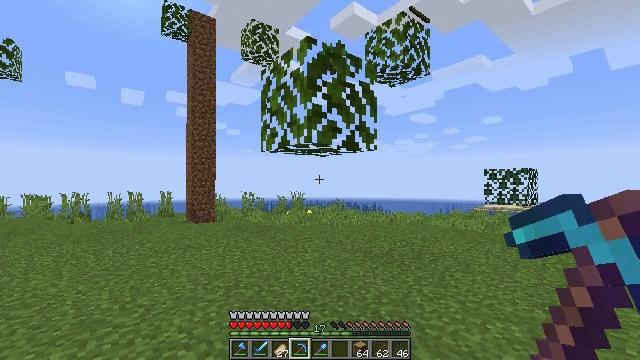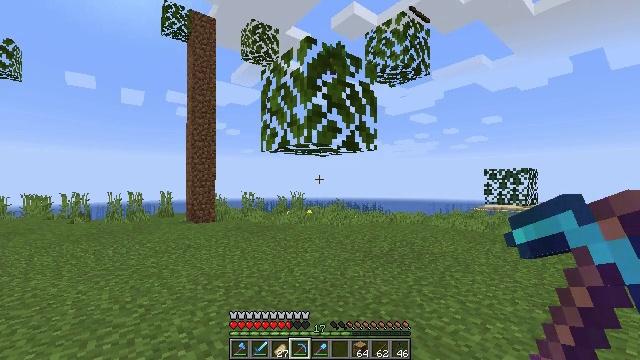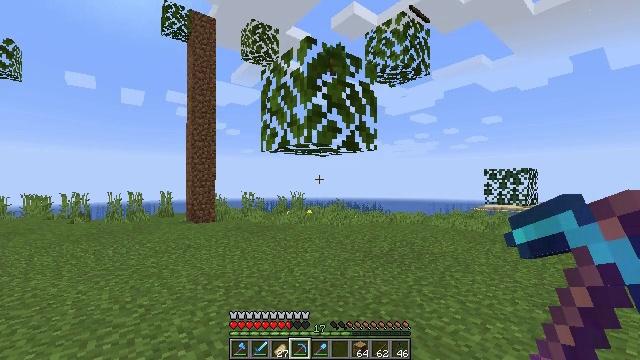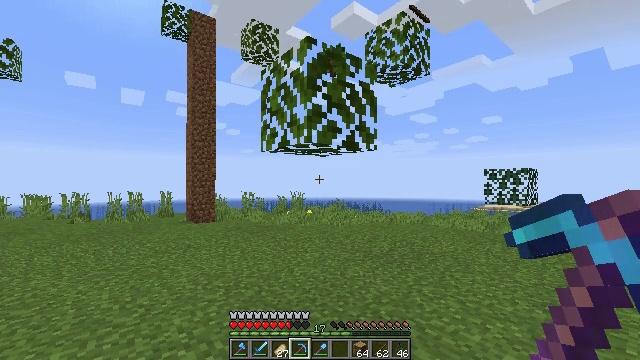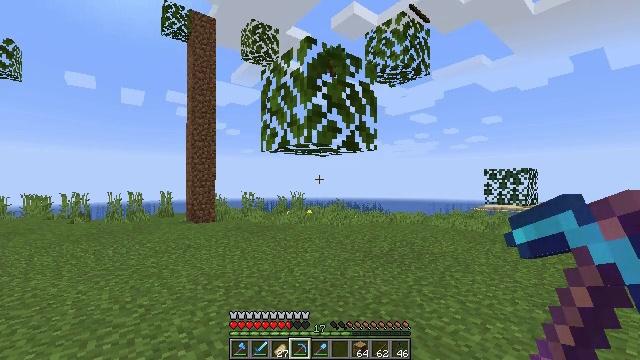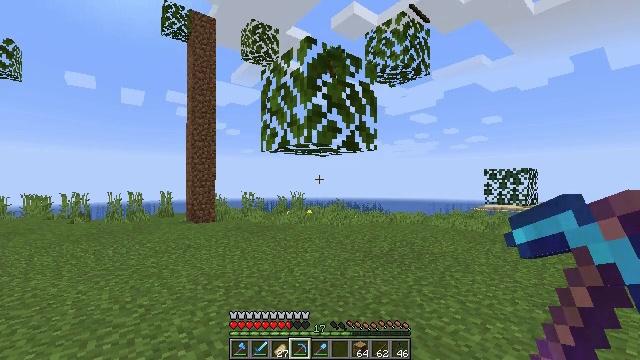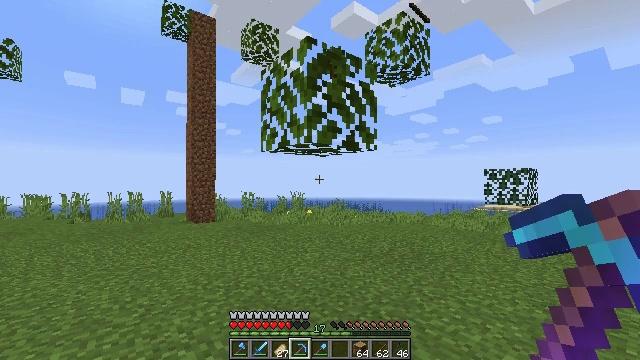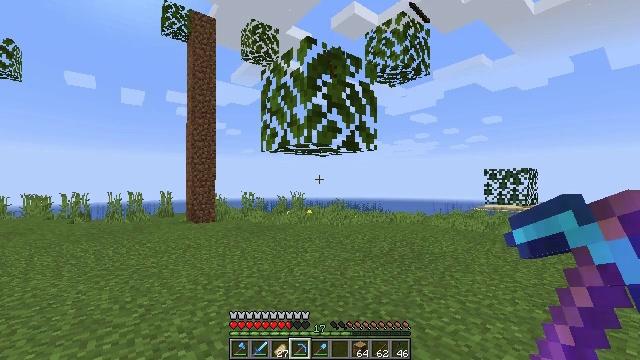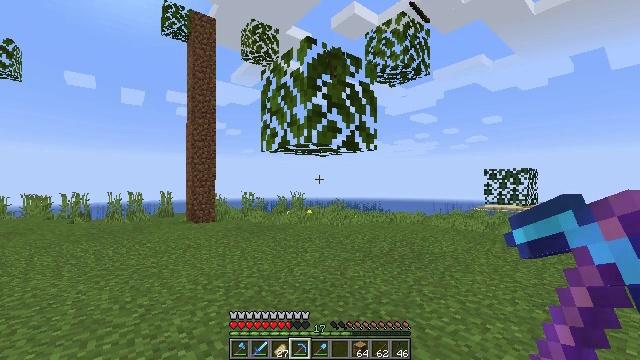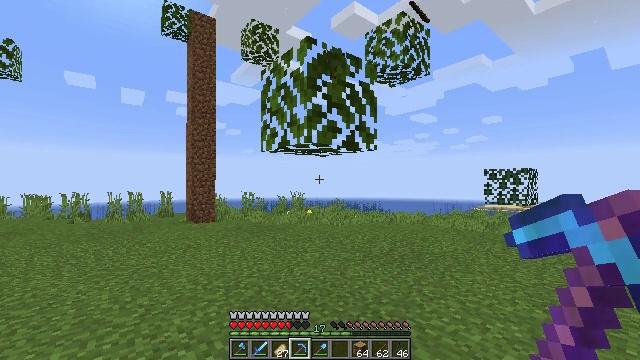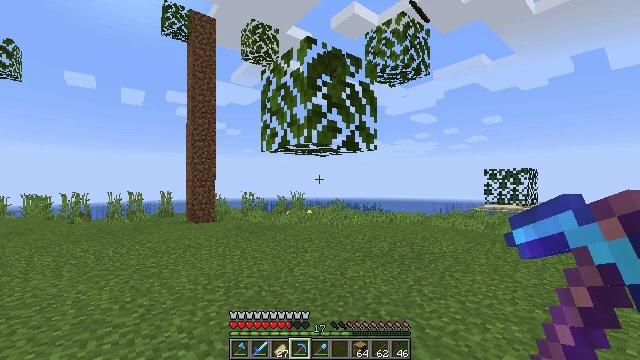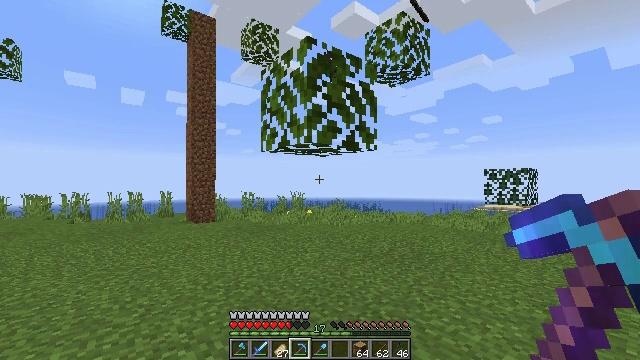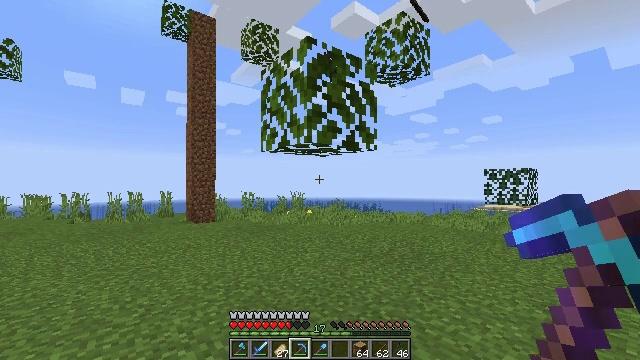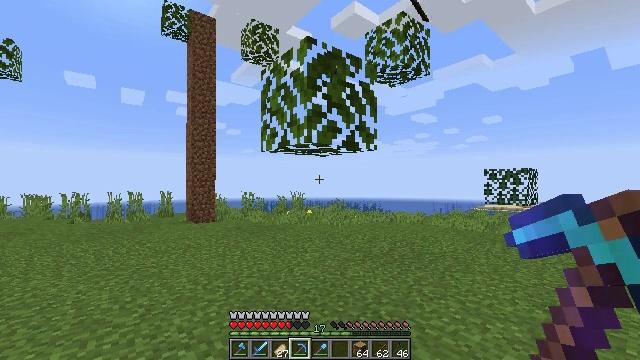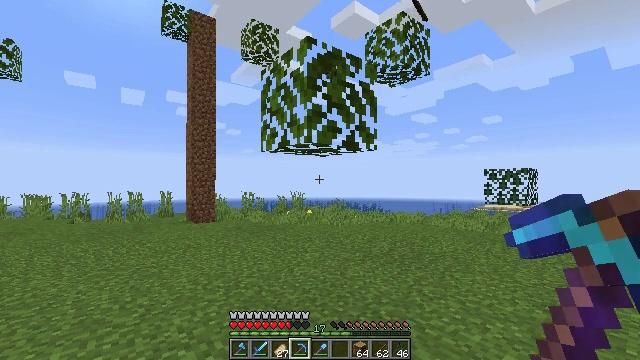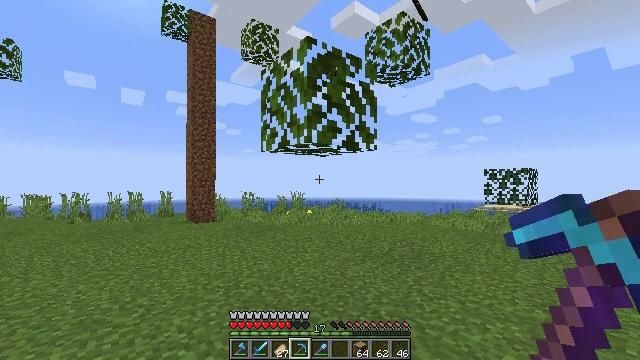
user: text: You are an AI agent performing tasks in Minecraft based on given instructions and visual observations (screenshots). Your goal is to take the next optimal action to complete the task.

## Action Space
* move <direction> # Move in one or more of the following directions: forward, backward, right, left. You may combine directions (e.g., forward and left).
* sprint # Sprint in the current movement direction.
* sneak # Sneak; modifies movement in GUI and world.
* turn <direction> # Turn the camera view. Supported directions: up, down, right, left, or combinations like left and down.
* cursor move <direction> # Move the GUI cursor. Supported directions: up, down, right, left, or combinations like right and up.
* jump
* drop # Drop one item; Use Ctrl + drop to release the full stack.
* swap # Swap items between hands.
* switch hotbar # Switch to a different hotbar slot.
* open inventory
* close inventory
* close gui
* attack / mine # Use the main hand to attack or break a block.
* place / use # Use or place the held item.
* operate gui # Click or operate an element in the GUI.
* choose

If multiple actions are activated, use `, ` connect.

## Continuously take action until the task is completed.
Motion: motion action
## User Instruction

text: Gather oak leaves by attacking.
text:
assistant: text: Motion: no_op
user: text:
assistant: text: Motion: no_op
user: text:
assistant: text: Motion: no_op
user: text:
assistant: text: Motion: no_op
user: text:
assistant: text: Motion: no_op
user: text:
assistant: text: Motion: no_op
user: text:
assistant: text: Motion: no_op
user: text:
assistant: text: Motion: no_op
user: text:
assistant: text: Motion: no_op
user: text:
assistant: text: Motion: no_op
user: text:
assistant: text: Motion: no_op
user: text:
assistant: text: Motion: no_op
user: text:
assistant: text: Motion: no_op
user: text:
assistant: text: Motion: no_op
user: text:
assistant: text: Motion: no_op
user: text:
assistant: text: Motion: no_op
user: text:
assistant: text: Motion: no_op
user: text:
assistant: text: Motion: no_op
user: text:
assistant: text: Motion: no_op
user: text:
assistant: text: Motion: no_op
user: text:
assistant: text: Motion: no_op
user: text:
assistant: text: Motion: no_op
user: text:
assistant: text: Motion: no_op
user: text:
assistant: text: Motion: no_op
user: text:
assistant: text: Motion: no_op
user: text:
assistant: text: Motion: no_op
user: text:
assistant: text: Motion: no_op
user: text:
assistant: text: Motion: no_op
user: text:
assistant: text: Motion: no_op
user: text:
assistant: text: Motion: no_op